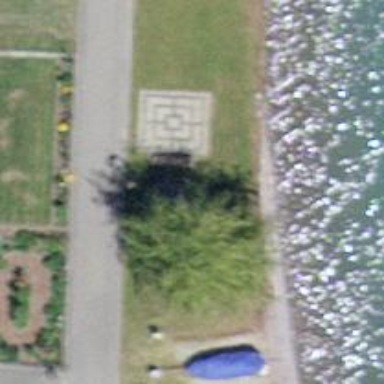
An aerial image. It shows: Picnic table located in leisure land area.